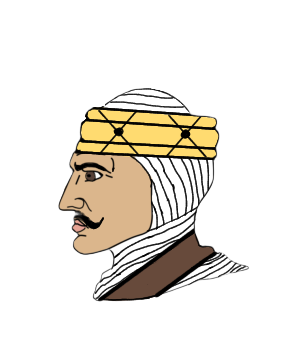
Label: 4_Yes_Chad